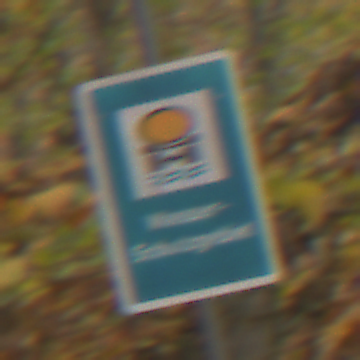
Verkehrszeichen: Wasserschutzgebiet
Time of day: MorningAfternoon
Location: Outdoor (Nature)
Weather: Overcast
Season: Autumn
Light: Natural